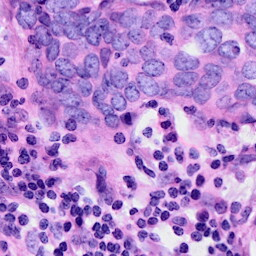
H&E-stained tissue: Breast